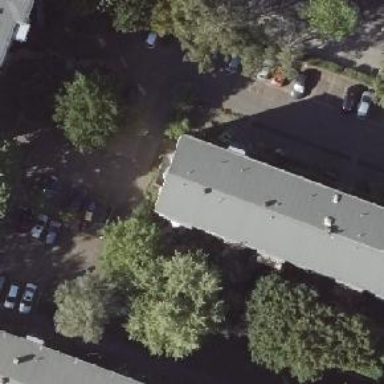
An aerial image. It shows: Gabled roof on building that houses apartments.